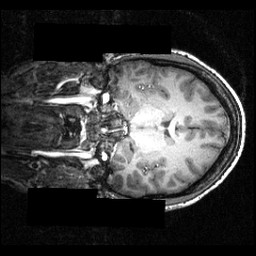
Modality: T1w
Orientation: coronal
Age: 21
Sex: male
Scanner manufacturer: siemens
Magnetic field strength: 3.951 T
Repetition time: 1.5 s
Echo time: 0.00335 s